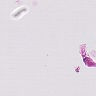
Metastatic tissue present: no